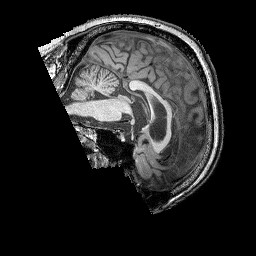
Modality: T1w
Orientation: sagittal
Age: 58
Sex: male
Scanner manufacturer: siemens
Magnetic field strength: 3 T
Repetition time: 2.25 s
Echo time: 0.00415 s